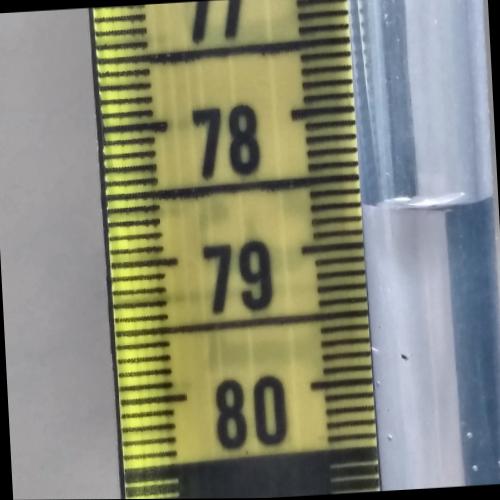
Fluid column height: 78.7 cm